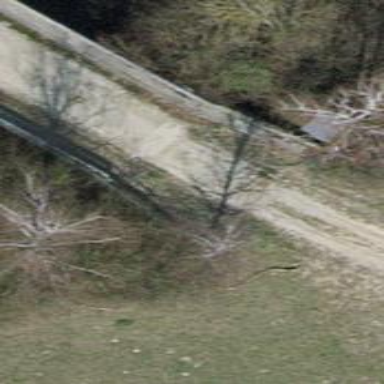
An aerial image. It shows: Track road with bridge.